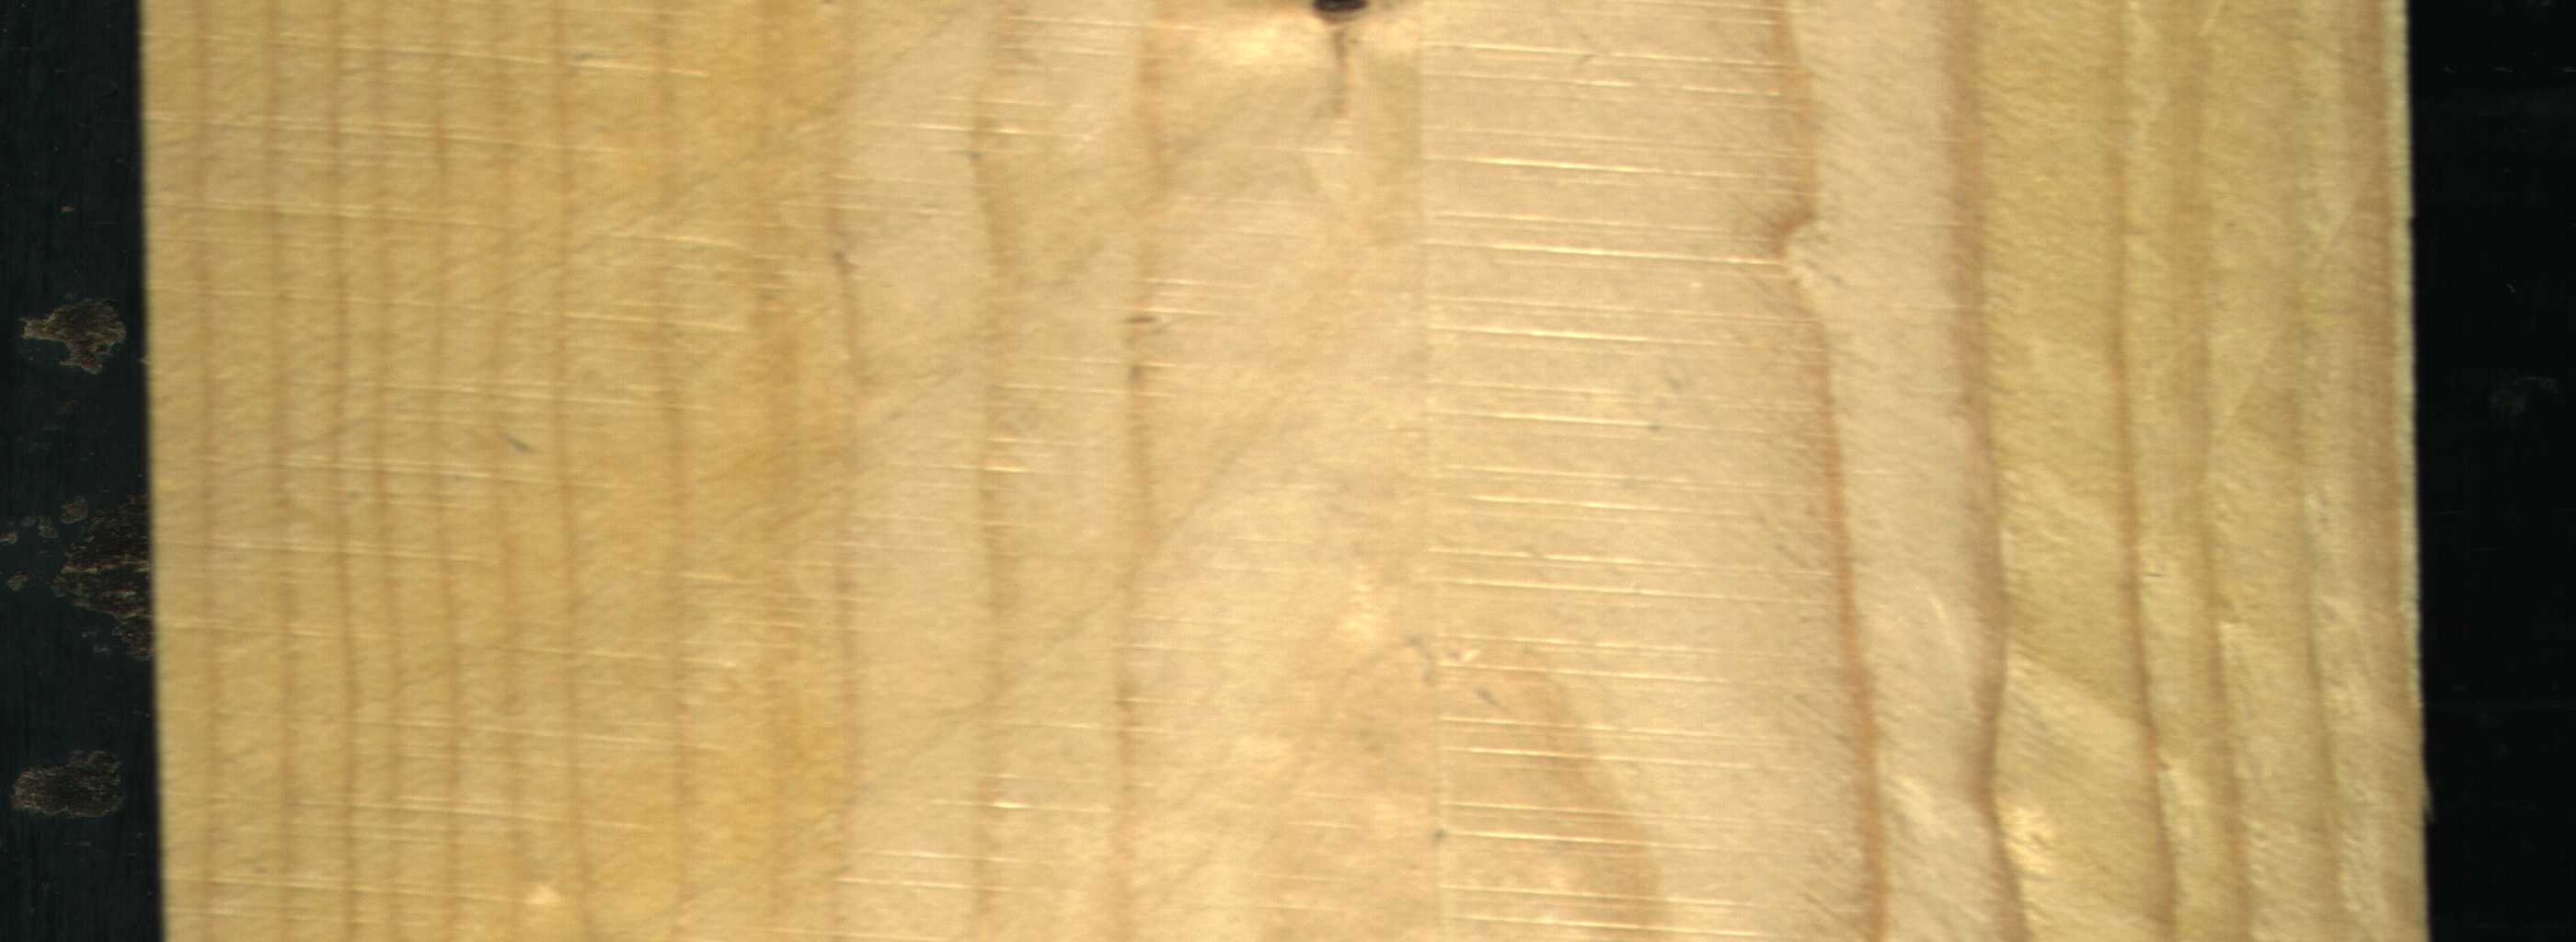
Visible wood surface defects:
Dead_Knot